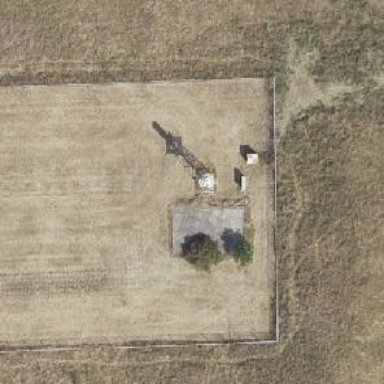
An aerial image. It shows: Mast tower used for communication.